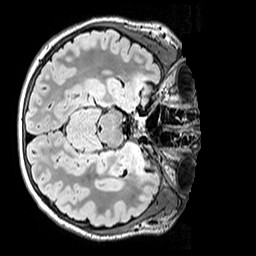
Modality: FLAIR
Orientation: axial
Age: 13
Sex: female
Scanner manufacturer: siemens
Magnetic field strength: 3 T
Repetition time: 5 s
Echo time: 0.388 s